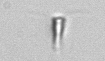
Label: Calciopappus